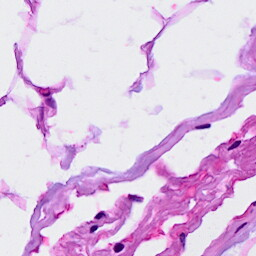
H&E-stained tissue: Breast